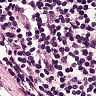
Metastatic tissue present: no